Question: may I know how to positioning the UISwitch in UITableViewCell to right? I'm not using storyboard to add the Switch Button!

> Here is the code in controller.m
'''
- (UITableViewCell *)tableView:(UITableView *)tableView cellForRowAtIndexPath:(NSIndexPath *)indexPath
{
static NSString *CellIdentifier = @"Cell";
UITableViewCell *cell = [tableView dequeueReusableCellWithIdentifier:CellIdentifier forIndexPath:indexPath];
NSString *note = [self.notes objectAtIndex:indexPath.row];
[cell.textLabel setText:note];
//TableView Cell Background Images
cell.backgroundView = [[UIImageView alloc] initWithImage:[ [UIImage imageNamed:@"bg.png"] stretchableImageWithLeftCapWidth:0.0 topCapHeight:5.0] ];
cell.selectedBackgroundView = [[UIImageView alloc] initWithImage:[ [UIImage imageNamed:@"cell.png"] stretchableImageWithLeftCapWidth:10.0 topCapHeight:5.0] ];
//add switch button start
if (cell == nil) {
cell = [[UITableViewCell alloc] initWithStyle:UITableViewCellStyleDefault reuseIdentifier:CellIdentifier];
}
// Configure the cell...
UISwitch *aSwitch = [[UISwitch alloc] init];
[aSwitch addTarget:self action:@selector(switchChanged:) forControlEvents:UIControlEventValueChanged];
[cell.contentView addSubview:aSwitch];
//add switch button end
return cell;
}
'''
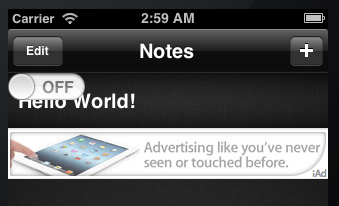
Answer: You could try this....
'''
UISwitch *aSwitch = [[UISwitch alloc] initWithFrame:CGRectMake(225.0, 0.0, 80.0, 45.0)];
[aSwitch addTarget:self action:@selector(switchChanged:) forControlEvents:UIControlEventValueChanged];
aSwitch.autoresizingMask = UIViewAutoresizingFlexibleLeftMargin | UIViewAutoresizingFlexibleHeight;
[cell.contentView addSubview:aSwitch];
'''